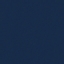
Land use / land cover: SeaLake